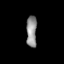
Tissue: prostate
Cell type: Myeloid cells
Senescence score: 0.3543
Nuclear area (px): 321
Mean DAPI intensity: 145.604